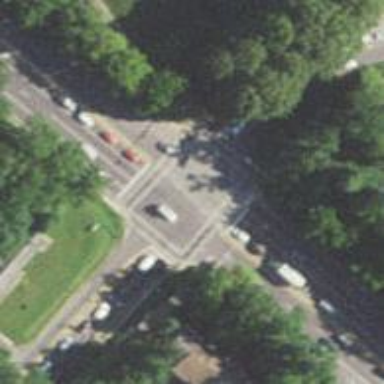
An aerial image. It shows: Marked crossing on footway.